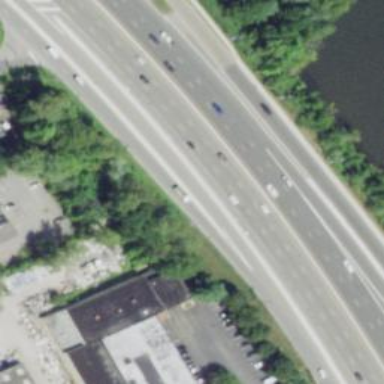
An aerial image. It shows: Trunk link highway.